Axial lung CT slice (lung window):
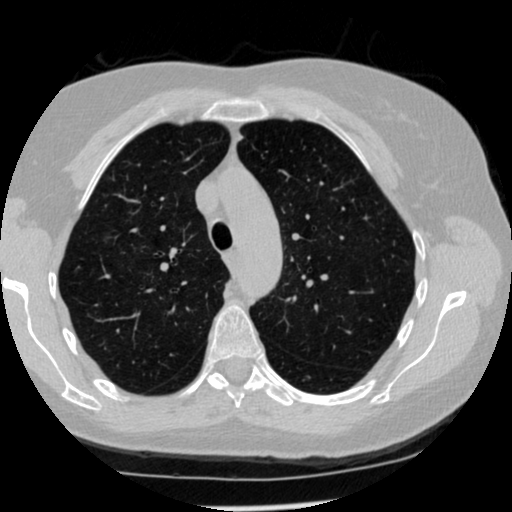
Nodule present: no